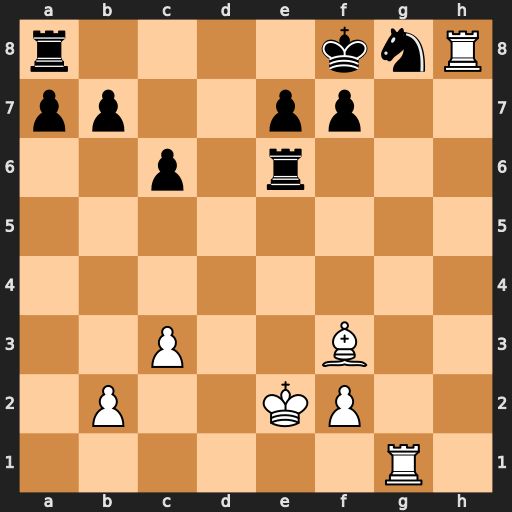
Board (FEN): r4knR/pp2pp2/2p1r3/8/8/2P2B2/1P2KP2/6R1
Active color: w
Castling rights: -
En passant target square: -
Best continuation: Be4 Rg6 Bxg6